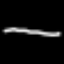
Label: line